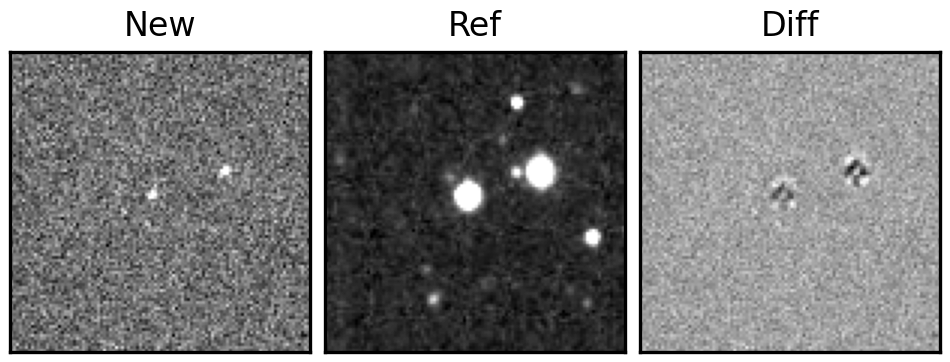
Label: bogus